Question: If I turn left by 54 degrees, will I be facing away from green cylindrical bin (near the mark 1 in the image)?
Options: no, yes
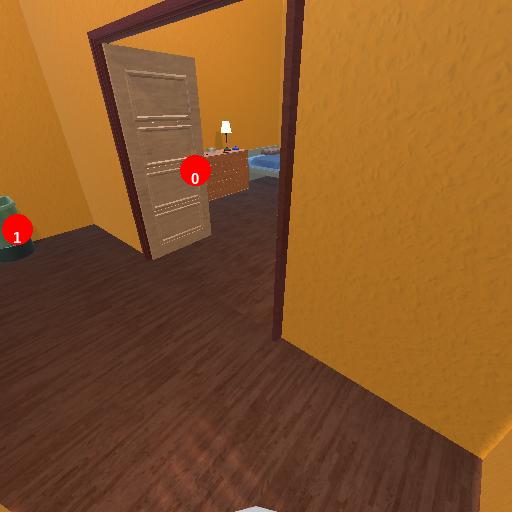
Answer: no